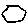
Label: hexagon